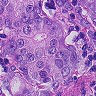
Metastatic tissue present: yes